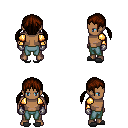
a pixel art fantasy rpg character, male body template, human, dark skin, gold arm armor, teal pants, brown twin-tailed hairstyle, metal gloves, gray slippers, four views (front, back, left, right), 2x2 character sprite sheet, small pixel art, hard edges, no anti-aliasing